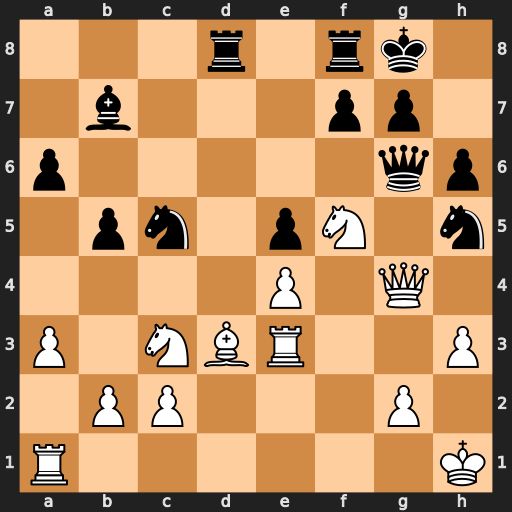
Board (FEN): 3r1rk1/1b3pp1/p5qp/1pn1pN1n/4P1Q1/P1NBR2P/1PP3P1/R6K
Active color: w
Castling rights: -
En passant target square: -
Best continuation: Ne7+ Kh7 Nxg6